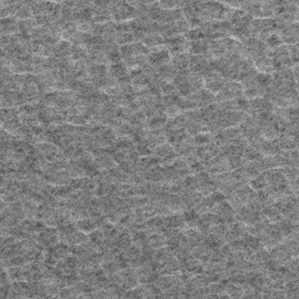
Label: frost